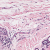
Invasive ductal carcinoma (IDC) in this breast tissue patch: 1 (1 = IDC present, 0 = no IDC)